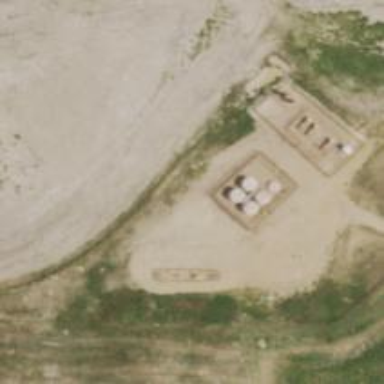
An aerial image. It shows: Storage tank that is man-made.